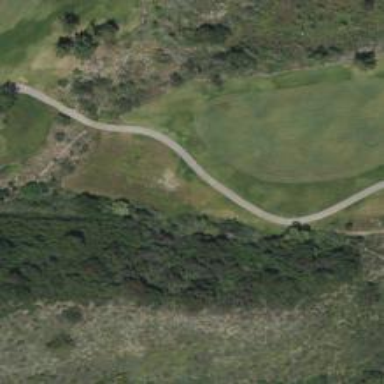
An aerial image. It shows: Service road designated as golf cart path.